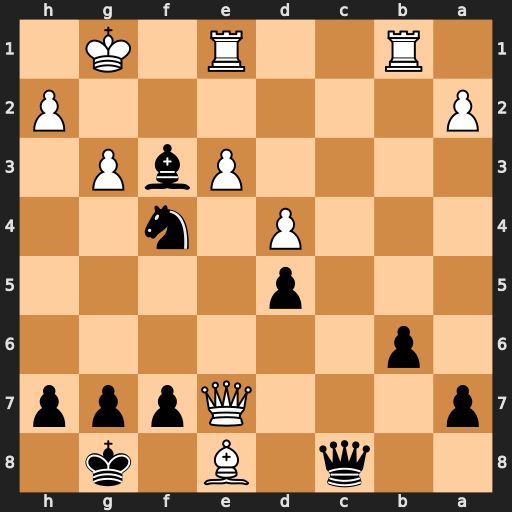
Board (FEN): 2q1B1k1/p3Qppp/1p6/3p4/3P1n2/4PbP1/P6P/1R2R1K1
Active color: b
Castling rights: -
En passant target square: -
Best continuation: Nh3+ Kf1 Qc4+ Re2 Qxe2#